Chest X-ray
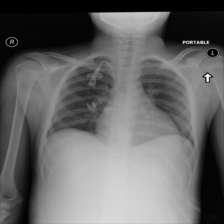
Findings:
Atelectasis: negative
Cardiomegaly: negative
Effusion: negative
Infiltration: negative
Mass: negative
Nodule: negative
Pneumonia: negative
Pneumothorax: negative
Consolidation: negative
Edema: negative
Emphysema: negative
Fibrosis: negative
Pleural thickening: negative
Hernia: negative